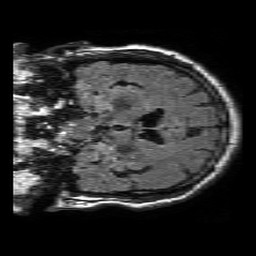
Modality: FLAIR
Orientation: coronal
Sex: male
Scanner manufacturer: philips
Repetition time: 11 s
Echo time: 0.125 s